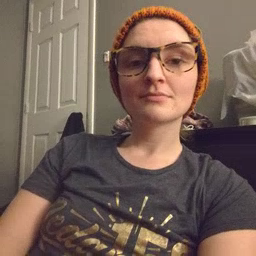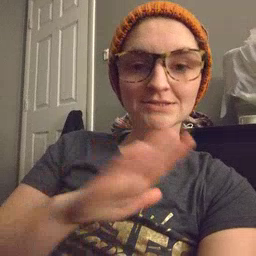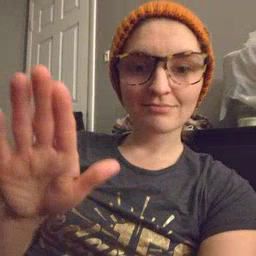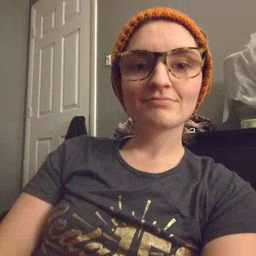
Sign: clean